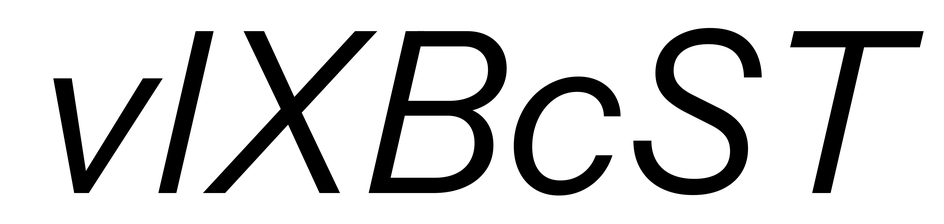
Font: InstrumentSans-Italic_Italic